I will show an image sequence of human cooking. I have annotated the images with numbered circles. Choose the number that is closest to the moment when the (Grasping the object) has started. You are a five-time world champion in this game. Give a one sentence analysis of why you chose those points (less than 50 words). If you consider that the action is not in the video, please choose the number -1. Provide your answer at the end in a json file of this format: {"points": []}
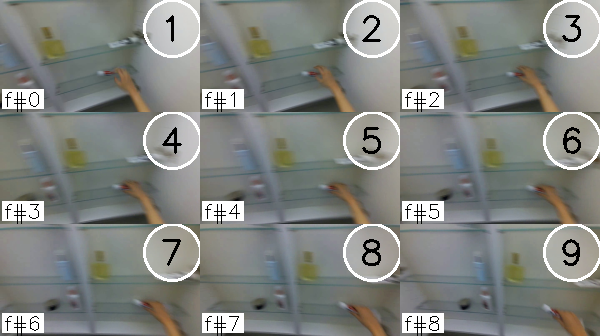
Frame 5 shows the clearest moment of hand-object contact.
{"points": [5]}